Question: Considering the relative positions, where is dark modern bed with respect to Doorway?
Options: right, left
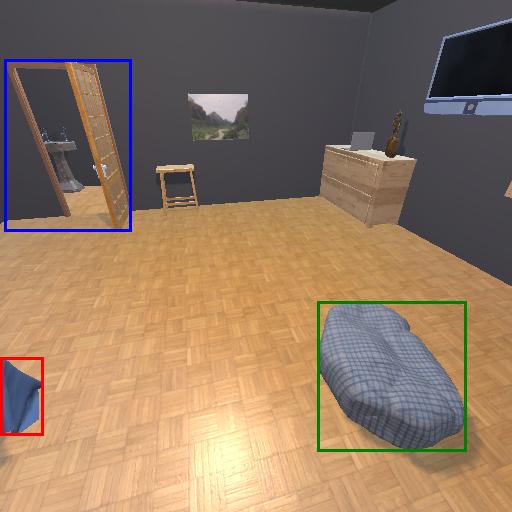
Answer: right